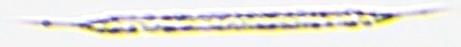
Label: Rhizosolenia